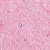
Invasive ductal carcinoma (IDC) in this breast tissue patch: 0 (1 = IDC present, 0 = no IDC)